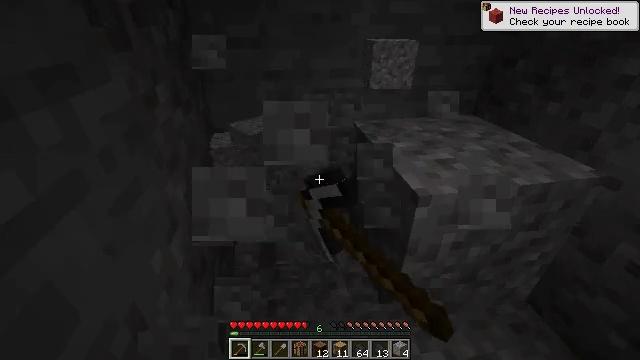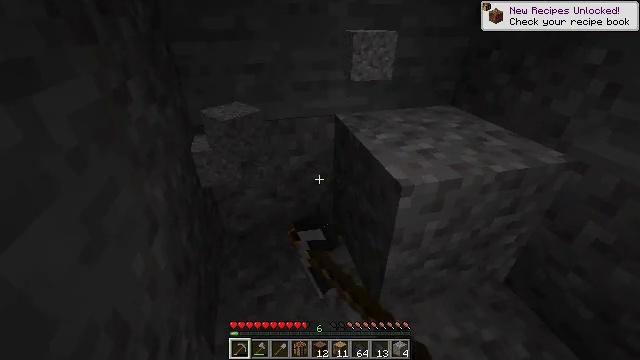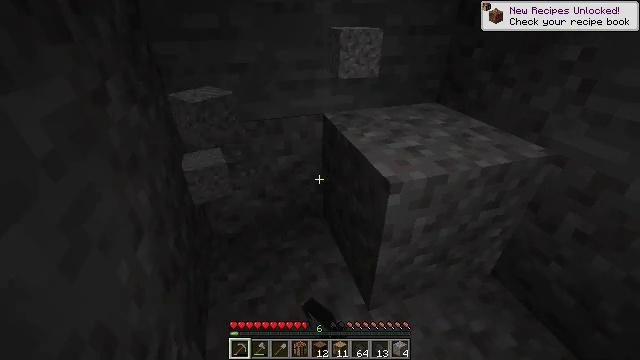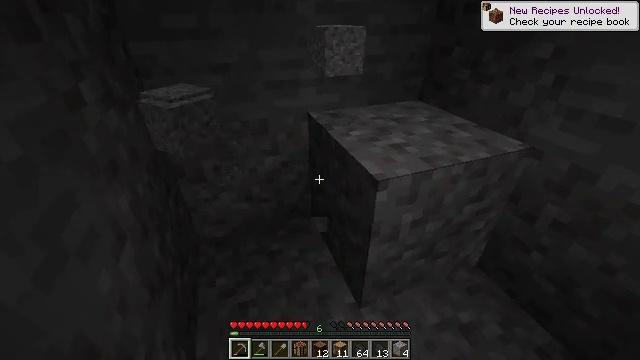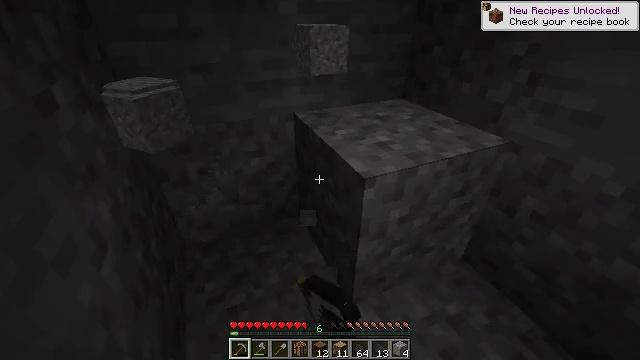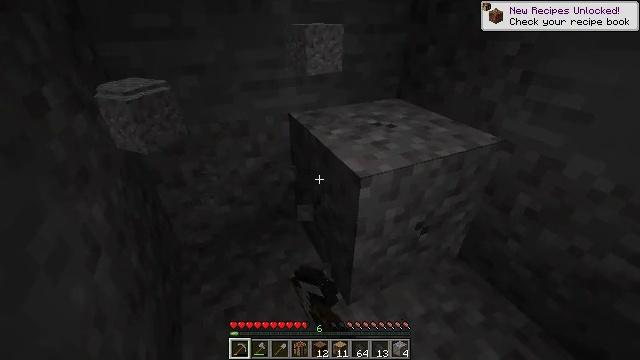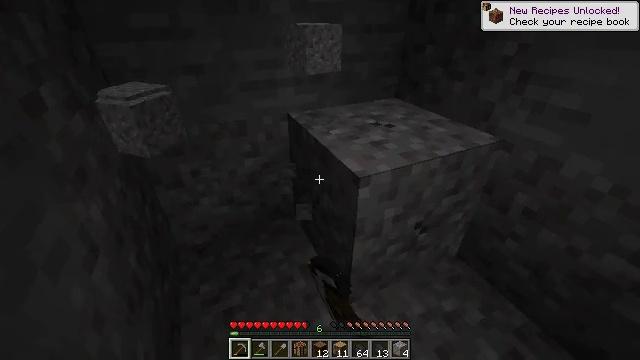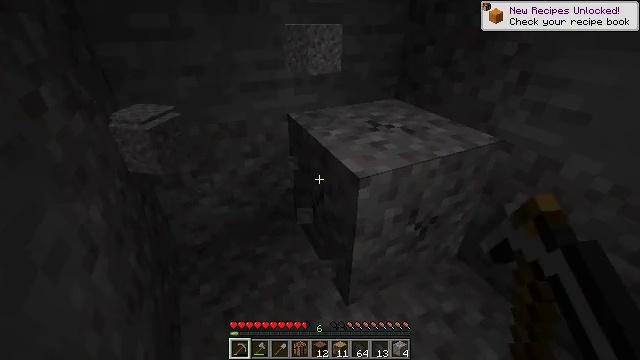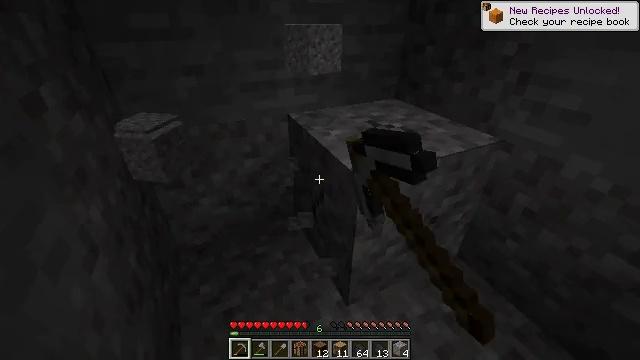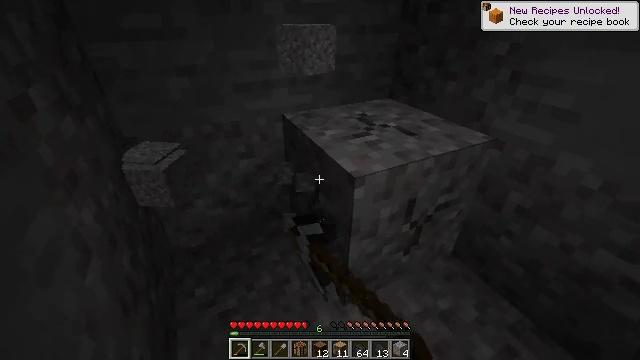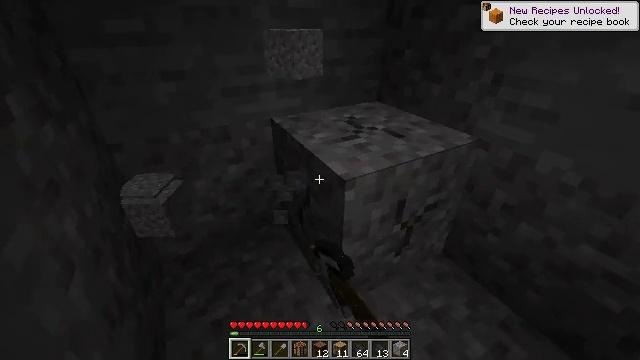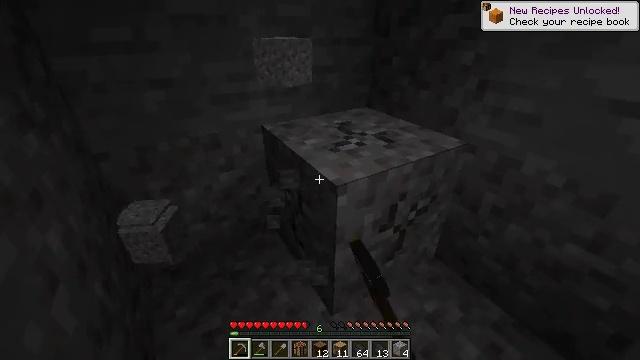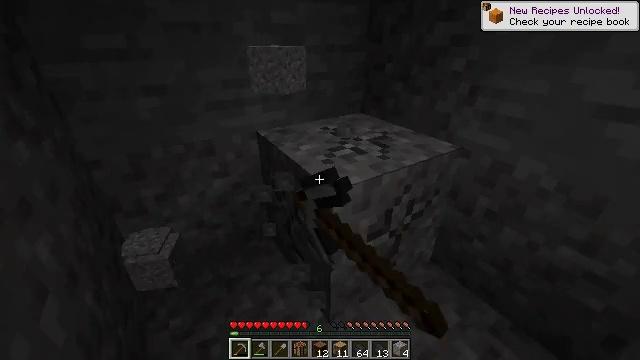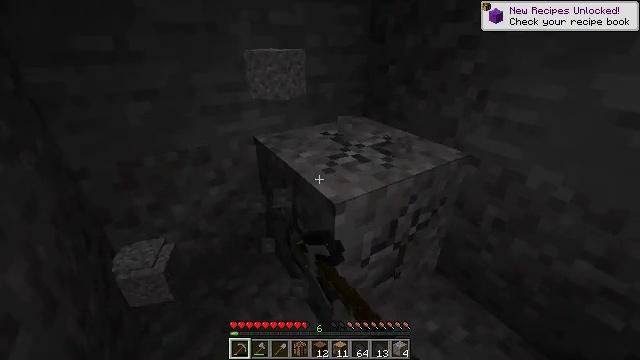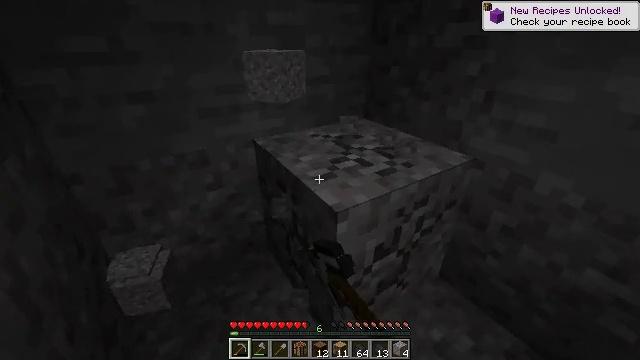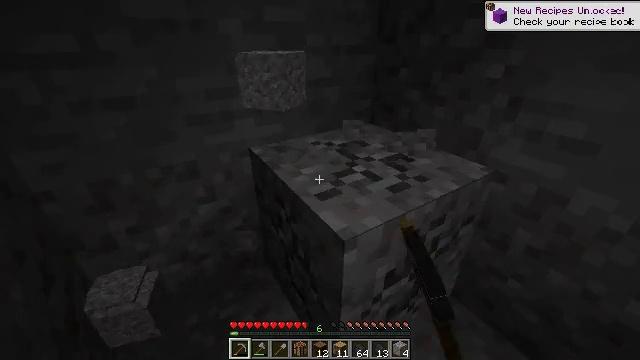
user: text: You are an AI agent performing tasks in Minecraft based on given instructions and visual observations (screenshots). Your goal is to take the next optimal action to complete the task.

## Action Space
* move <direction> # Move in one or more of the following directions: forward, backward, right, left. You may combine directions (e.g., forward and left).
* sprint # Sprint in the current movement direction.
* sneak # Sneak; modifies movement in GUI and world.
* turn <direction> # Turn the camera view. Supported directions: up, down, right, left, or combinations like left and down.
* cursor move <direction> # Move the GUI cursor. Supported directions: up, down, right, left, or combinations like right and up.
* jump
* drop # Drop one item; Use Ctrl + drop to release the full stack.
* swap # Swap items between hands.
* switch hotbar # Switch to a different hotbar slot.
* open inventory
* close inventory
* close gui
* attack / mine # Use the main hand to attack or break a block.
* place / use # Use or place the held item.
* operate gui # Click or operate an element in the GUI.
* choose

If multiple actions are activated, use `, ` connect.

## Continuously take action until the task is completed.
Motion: motion action
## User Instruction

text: Mine gravel from the ground.
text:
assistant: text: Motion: turn right and down, attack / mine
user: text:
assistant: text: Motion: turn right, attack / mine
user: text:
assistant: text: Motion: turn right, attack / mine
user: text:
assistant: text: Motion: turn right, attack / mine
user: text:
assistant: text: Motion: turn right, attack / mine
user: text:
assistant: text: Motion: attack / mine
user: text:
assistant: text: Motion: attack / mine
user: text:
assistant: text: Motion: attack / mine
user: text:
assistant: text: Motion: turn right, attack / mine
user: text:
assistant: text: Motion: turn right, attack / mine
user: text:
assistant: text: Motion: turn right and up, attack / mine
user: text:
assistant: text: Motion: turn right and up, attack / mine
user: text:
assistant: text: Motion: move forward, attack / mine
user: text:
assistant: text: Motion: move forward, attack / mine
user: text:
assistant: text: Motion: move forward, attack / mine
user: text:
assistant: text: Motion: move forward, attack / mine
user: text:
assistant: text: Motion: move forward, attack / mine
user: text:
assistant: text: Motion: attack / mine
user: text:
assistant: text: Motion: attack / mine
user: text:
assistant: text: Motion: attack / mine
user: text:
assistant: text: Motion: attack / mine
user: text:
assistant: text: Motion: attack / mine
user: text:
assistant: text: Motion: attack / mine
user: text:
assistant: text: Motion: turn right, attack / mine
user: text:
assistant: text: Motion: turn right and down, attack / mine
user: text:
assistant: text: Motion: turn right and down, attack / mine
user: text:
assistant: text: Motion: turn right and down, attack / mine
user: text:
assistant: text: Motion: turn right, attack / mine
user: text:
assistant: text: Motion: turn right and up, attack / mine
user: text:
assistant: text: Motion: turn right, attack / mine